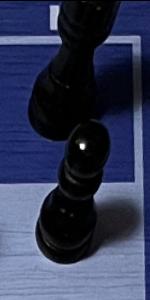
Label: Pawn_Black